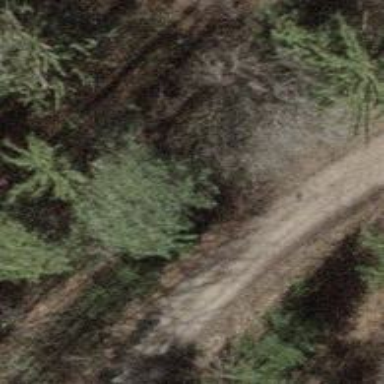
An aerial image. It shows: Unpaved path with tracktype of grade 5.